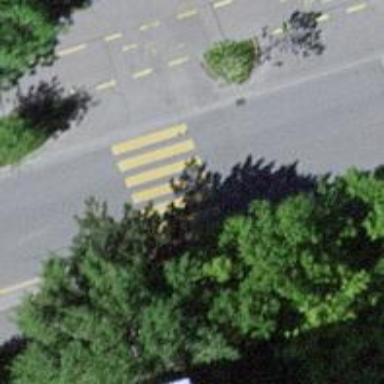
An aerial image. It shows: Uncontrolled road crossing.